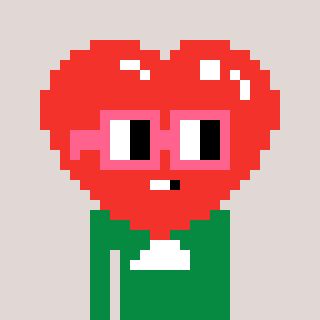
a pixel art character with square pink glasses, a heart-shaped head and a green-colored body on a warm background